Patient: sex M, age 78
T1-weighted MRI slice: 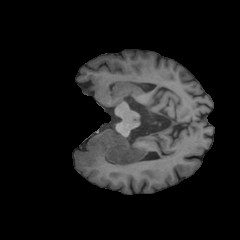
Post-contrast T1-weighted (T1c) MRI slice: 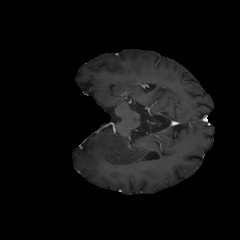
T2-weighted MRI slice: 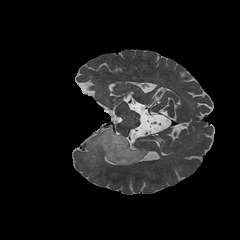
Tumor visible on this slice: yes
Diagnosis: Astrocytoma, IDH-wildtype
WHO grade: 3